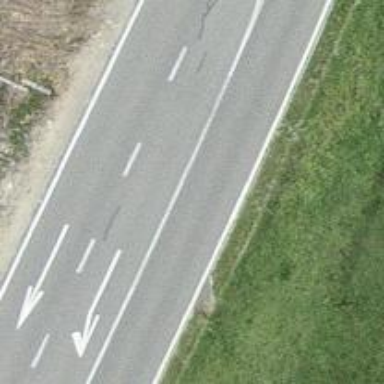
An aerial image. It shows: Asphalt road classified as tertiary.